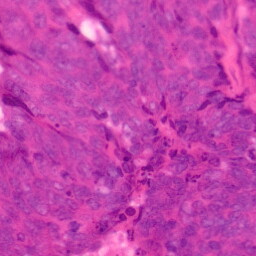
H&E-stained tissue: Colon